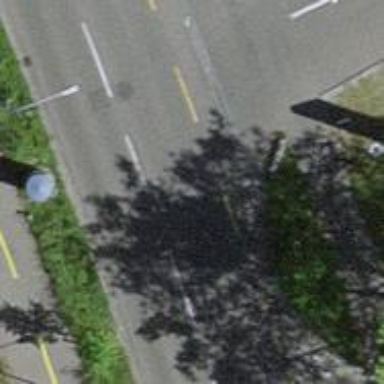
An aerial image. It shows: Asphalt road with primary highway designation. There is designated left lane for cyclists.